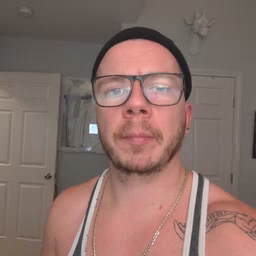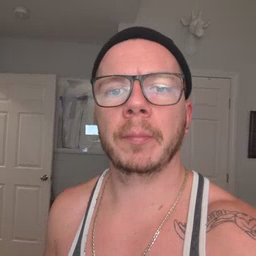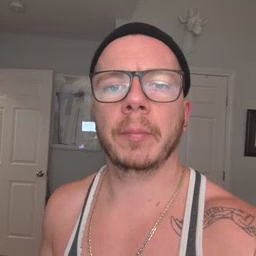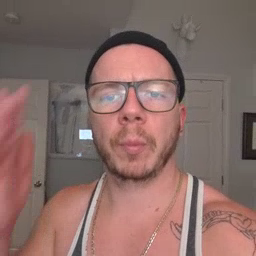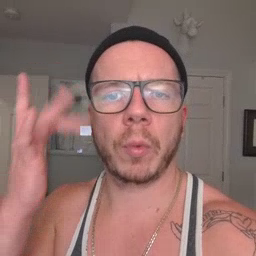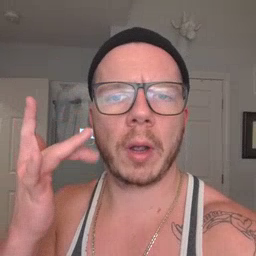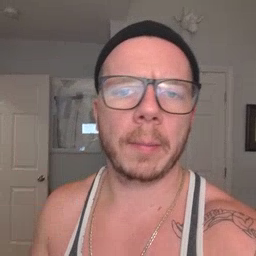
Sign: why